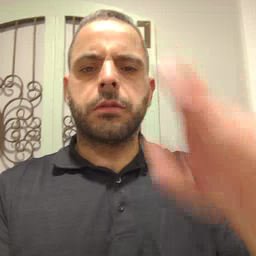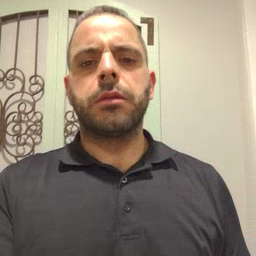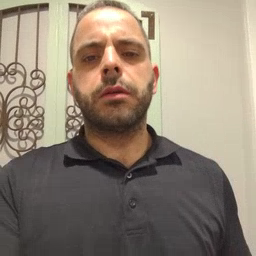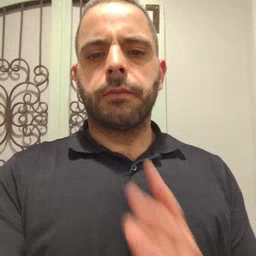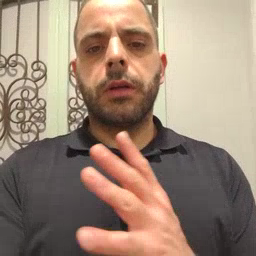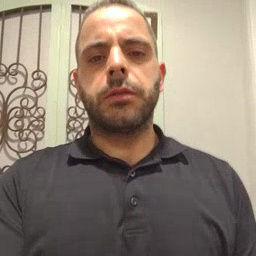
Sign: fine